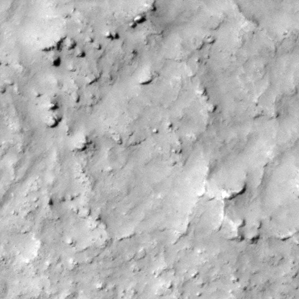
Label: non_frost